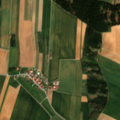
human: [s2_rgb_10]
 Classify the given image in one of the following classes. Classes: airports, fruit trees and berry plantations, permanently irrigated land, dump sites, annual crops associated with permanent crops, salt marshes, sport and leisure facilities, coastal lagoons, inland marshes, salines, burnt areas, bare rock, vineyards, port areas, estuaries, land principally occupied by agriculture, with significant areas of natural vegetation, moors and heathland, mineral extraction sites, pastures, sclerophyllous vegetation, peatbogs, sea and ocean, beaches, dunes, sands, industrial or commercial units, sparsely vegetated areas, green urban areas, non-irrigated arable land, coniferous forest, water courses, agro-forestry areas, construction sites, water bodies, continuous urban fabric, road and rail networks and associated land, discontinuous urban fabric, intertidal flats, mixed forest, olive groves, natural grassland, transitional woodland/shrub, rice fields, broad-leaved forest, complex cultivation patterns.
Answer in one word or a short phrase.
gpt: non-irrigated arable land, complex cultivation patterns, coniferous forest